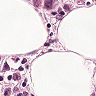
Metastatic tissue present: yes